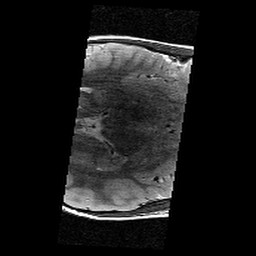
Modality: T2w
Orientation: axial
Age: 8
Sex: male
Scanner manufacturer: siemens
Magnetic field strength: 3 T
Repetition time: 9.23 s
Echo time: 0.067 s